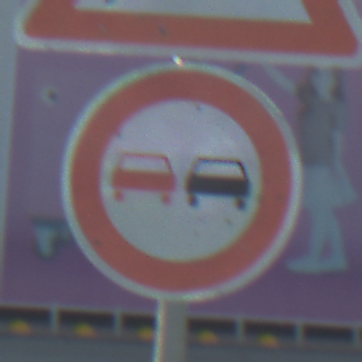
Verkehrszeichen: Ueberholverbot
Zusatzzeichen oben: WildwechselLinks
Umgebung: Outdoor, Suburban
Tageszeit: MorningAfternoon
Wetter: PartlyCloudy
Licht: Natural
Jahreszeit: NotSpecified
Kontrast: HighContrast